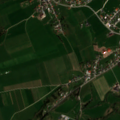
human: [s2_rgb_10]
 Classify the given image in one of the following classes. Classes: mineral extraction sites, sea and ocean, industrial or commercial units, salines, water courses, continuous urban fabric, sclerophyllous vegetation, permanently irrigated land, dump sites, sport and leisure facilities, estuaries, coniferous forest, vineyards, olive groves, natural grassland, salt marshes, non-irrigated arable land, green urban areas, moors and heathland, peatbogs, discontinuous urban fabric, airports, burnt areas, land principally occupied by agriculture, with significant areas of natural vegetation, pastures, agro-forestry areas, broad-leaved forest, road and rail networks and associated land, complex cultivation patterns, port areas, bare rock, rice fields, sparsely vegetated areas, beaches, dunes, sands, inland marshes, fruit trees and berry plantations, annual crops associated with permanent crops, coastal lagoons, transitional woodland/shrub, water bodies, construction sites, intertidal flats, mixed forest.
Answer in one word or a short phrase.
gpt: discontinuous urban fabric, pastures, coniferous forest